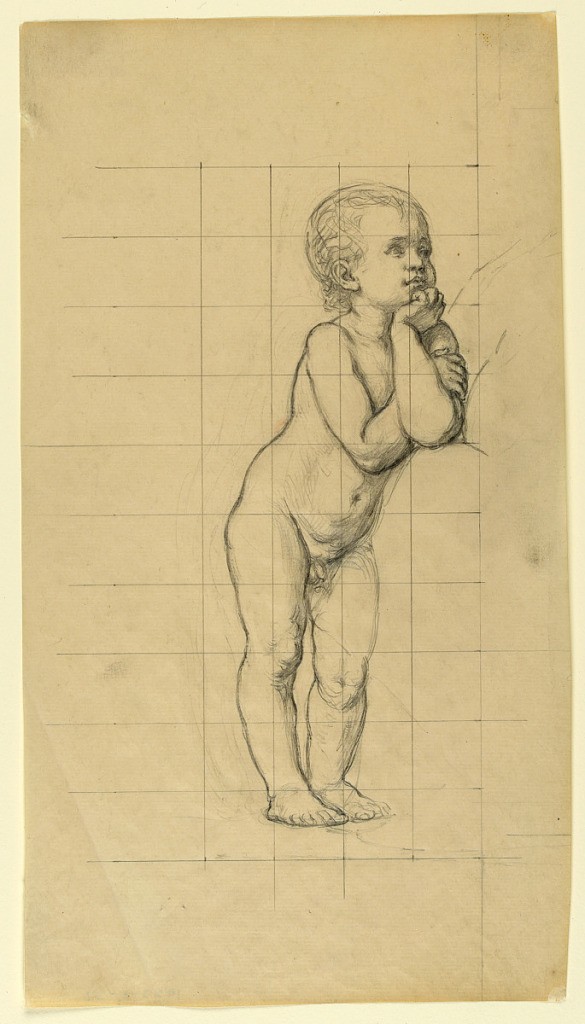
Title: Study for "Education," "The Progress of Civilization: The Forge, Commerce, and Education," State Capitol, Des Moines, IA
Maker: Kenyon Cox, American, 1856–1919
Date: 1905–1906
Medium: Graphite on paper
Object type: Drawing
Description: Sketch of a young male figure standing. The paper is squared for transferring the image.